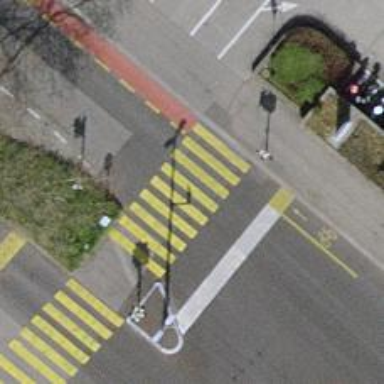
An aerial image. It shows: Tertiary road with asphalt surface and trolley wire.